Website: bh-photo
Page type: address-validator
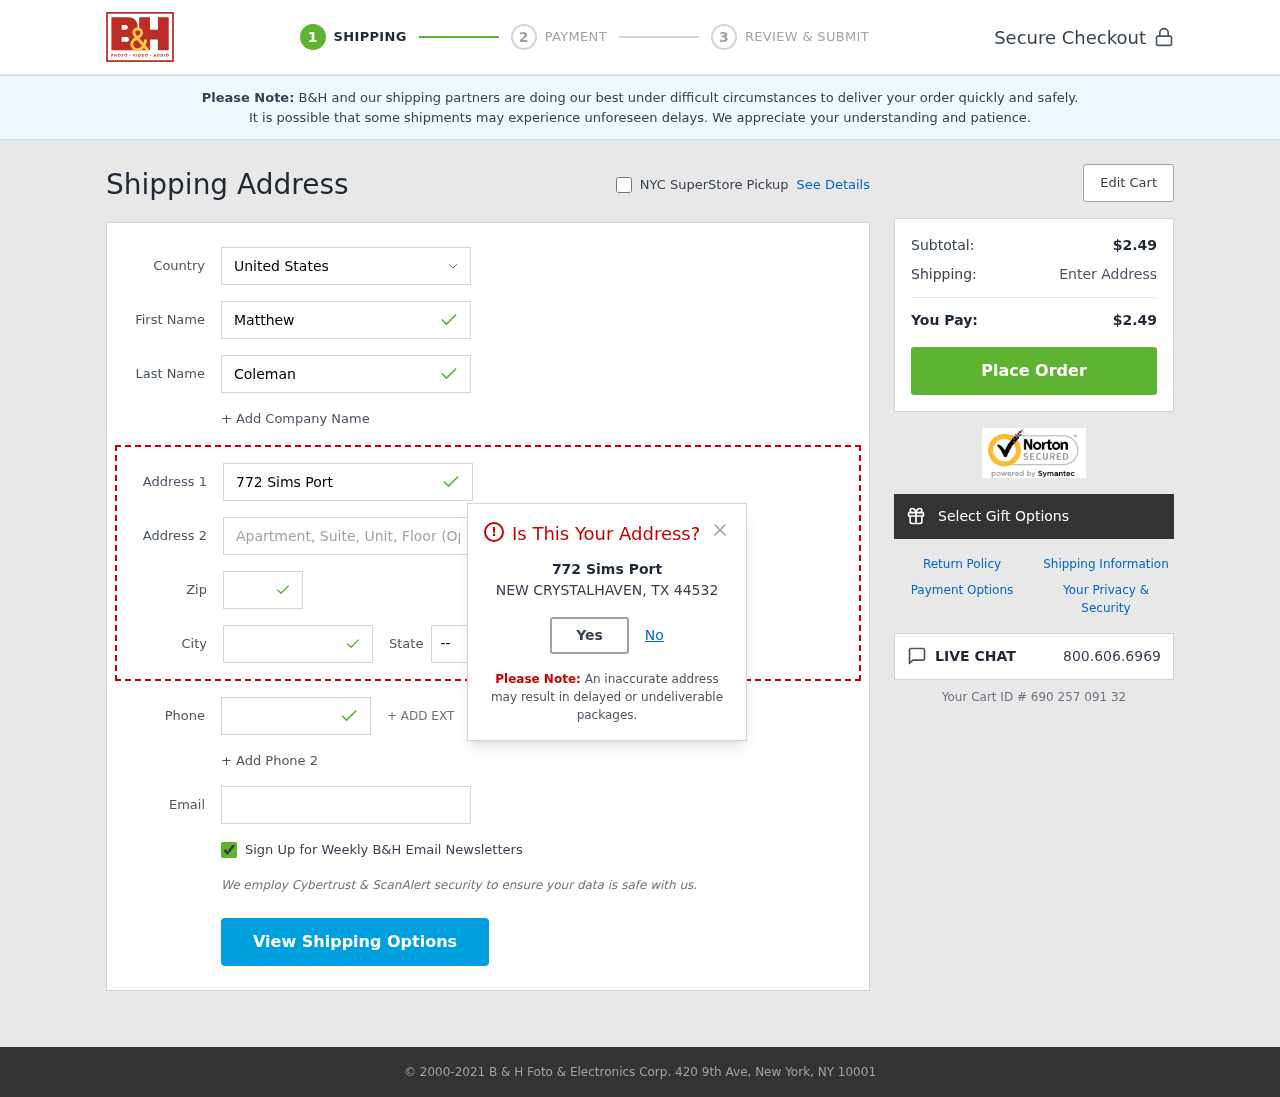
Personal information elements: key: PII_CITY
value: New Crystalhaven
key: PII_COUNTRY
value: United States
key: PII_EMAIL
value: matthewcoleman@yahoo.com
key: PII_FIRSTNAME
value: Matthew
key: PII_LASTNAME
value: Coleman
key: PII_PHONE
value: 5137653746
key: PII_POSTCODE
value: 44532
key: PII_STATE_ABBR
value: TX
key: PII_STREET
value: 772 Sims Port
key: PII_CITY_MODAL
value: NEW CRYSTALHAVEN
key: PII_POSTCODE_FULL
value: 44532
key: PII_POSTCODE_NUMERIC
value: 44532
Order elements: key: ORDER_SUBTOTAL
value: $2.49
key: ORDER_TOTAL
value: $2.49
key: ORDER_ID
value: Your Cart ID # 690 257 091 32